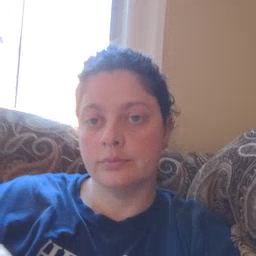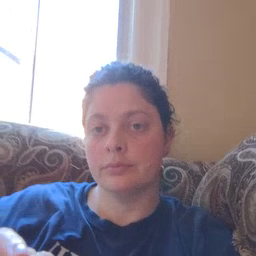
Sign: tongue